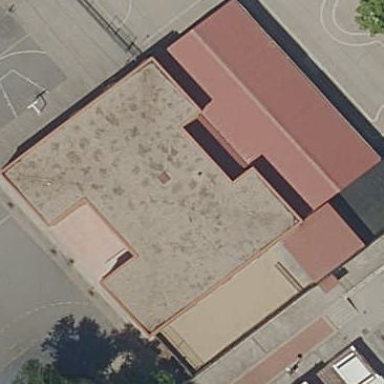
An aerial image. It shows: Kindergarten building.